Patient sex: M
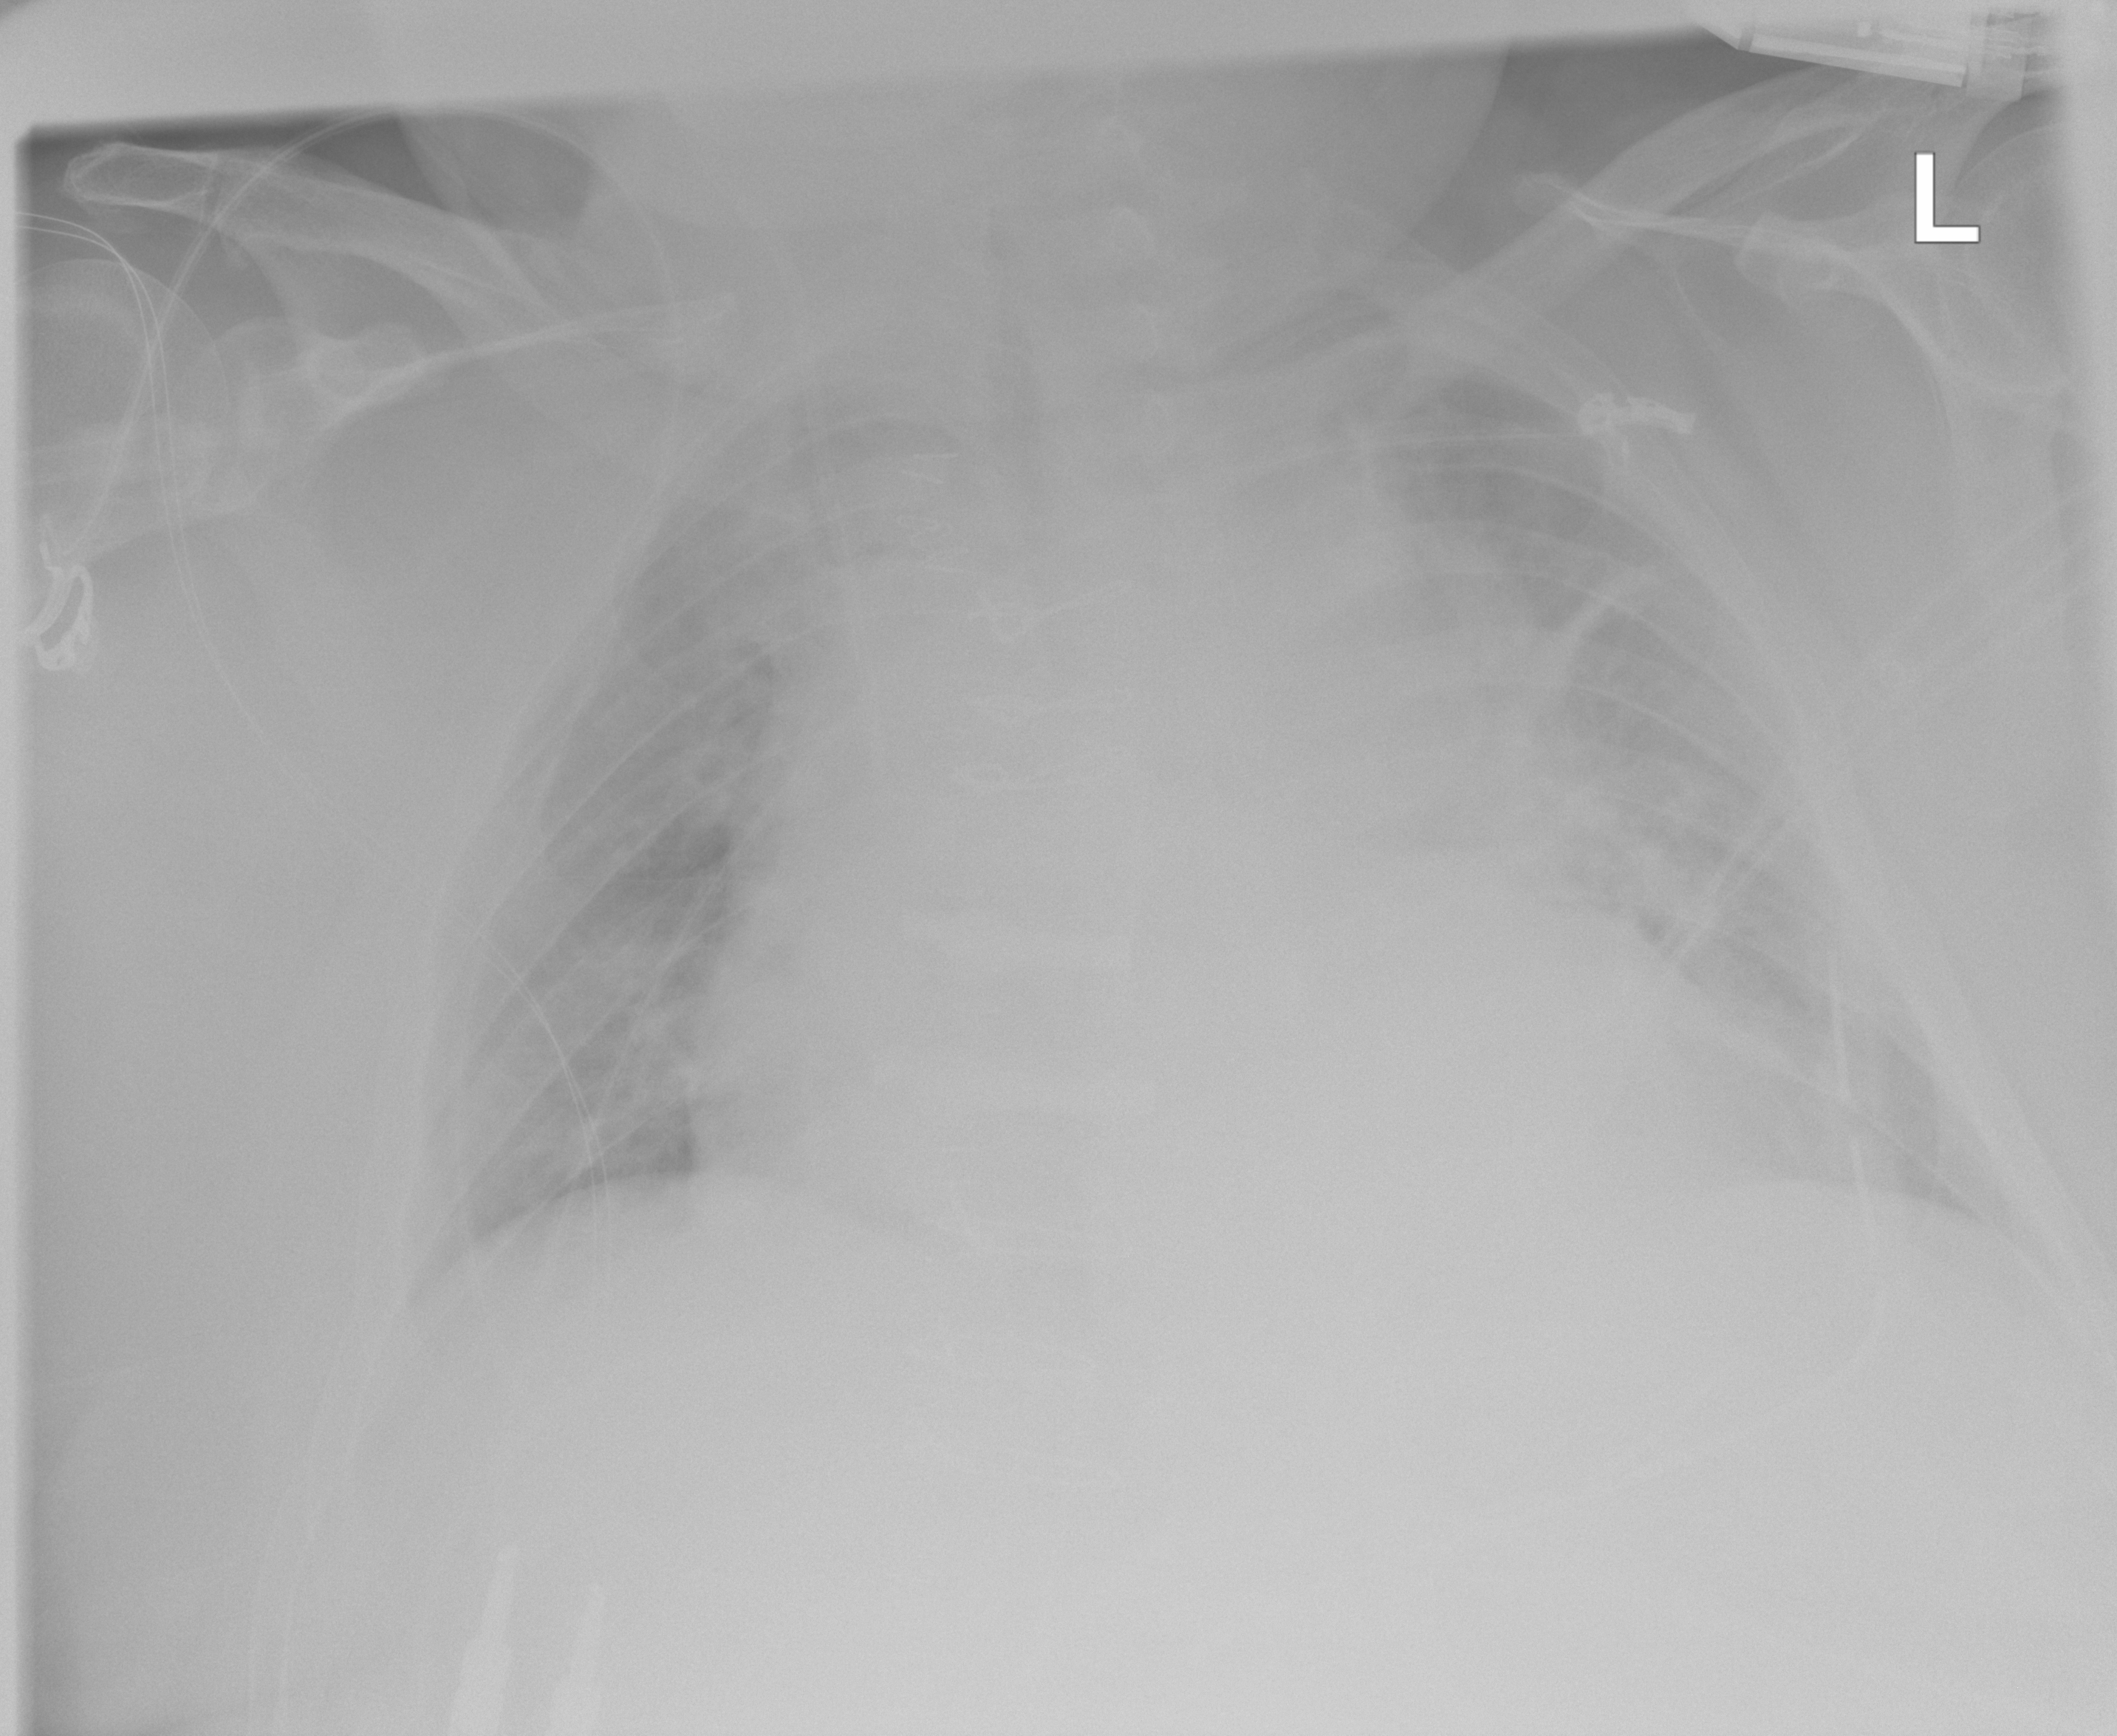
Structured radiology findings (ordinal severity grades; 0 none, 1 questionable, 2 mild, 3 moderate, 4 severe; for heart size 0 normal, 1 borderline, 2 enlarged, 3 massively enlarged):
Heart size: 3
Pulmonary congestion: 2
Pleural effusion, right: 1
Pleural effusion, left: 1
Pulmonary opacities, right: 2
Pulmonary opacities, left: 2
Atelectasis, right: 1
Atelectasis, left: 2